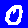
Digit: 0